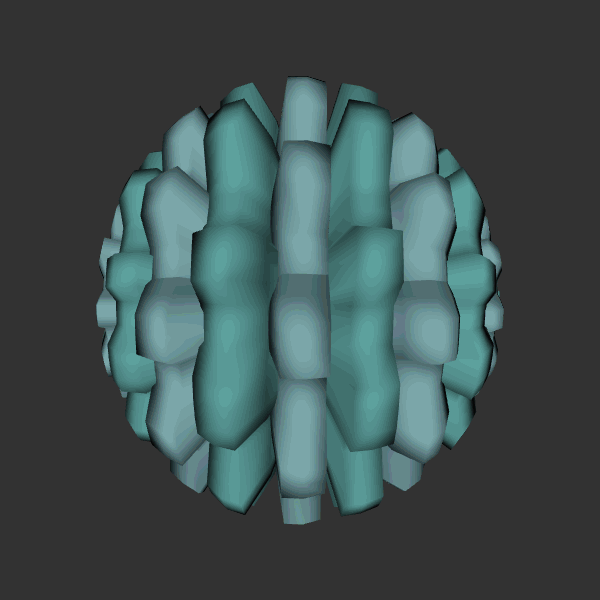
Background: dark